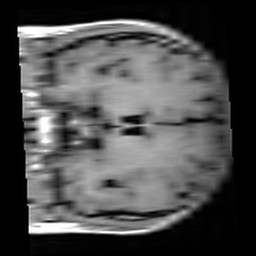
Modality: T1w
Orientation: coronal
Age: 21
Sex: male
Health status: healthy
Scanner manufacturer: siemens
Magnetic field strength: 3 T
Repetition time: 4.1 s
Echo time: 0.0085 s